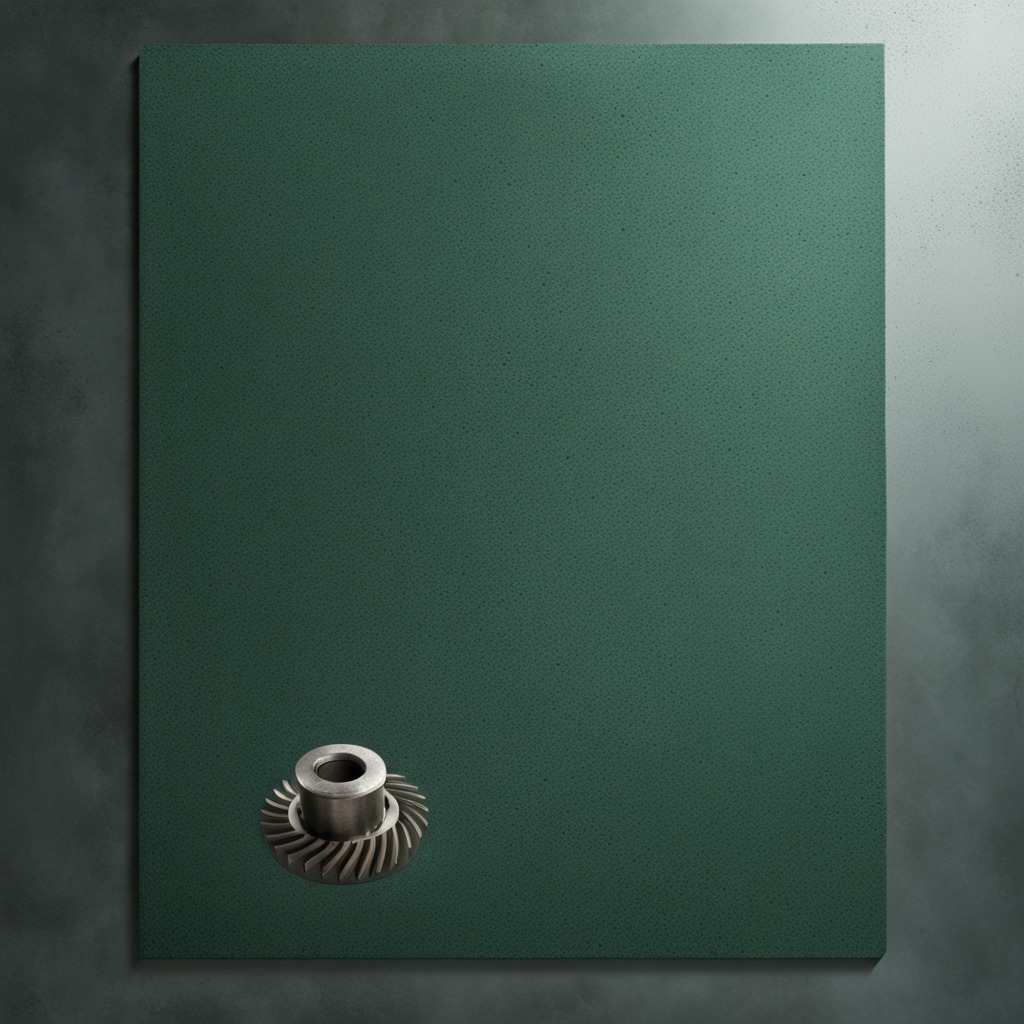
A steel gear with teeth is lying on a clean granite tabletop covered with a green rubber mat inside a workshop under bright overhead lighting crisp shadows high clarity worn but beneath the mat.